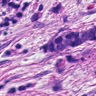
Metastatic tissue present: yes